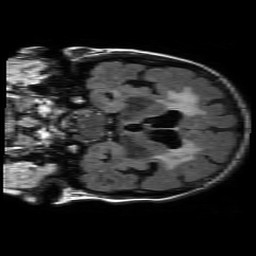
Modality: FLAIR
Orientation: coronal
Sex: female
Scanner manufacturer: philips
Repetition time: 11 s
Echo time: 0.125 s